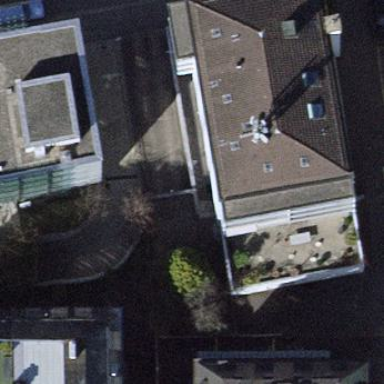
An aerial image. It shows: Building with hipped roof shape.